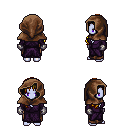
a pixel art fantasy rpg character, female body template, dark elf, purple skin, purple robe, robe skirt, blonde right-swept hairstyle, cloth hood, metal gloves, four views (front, back, left, right), 2x2 character sprite sheet, small pixel art, hard edges, no anti-aliasing